Question: How should I go about creating a menu like in Hotstar, where one can make a on the menu below the navigation bar? I suppose using a container rather than carousel view would be more suitable.
I am including a Hotstar app screenshot to illustrate my intent:
I am not looking for frameworks implementing the drawer / side menu.

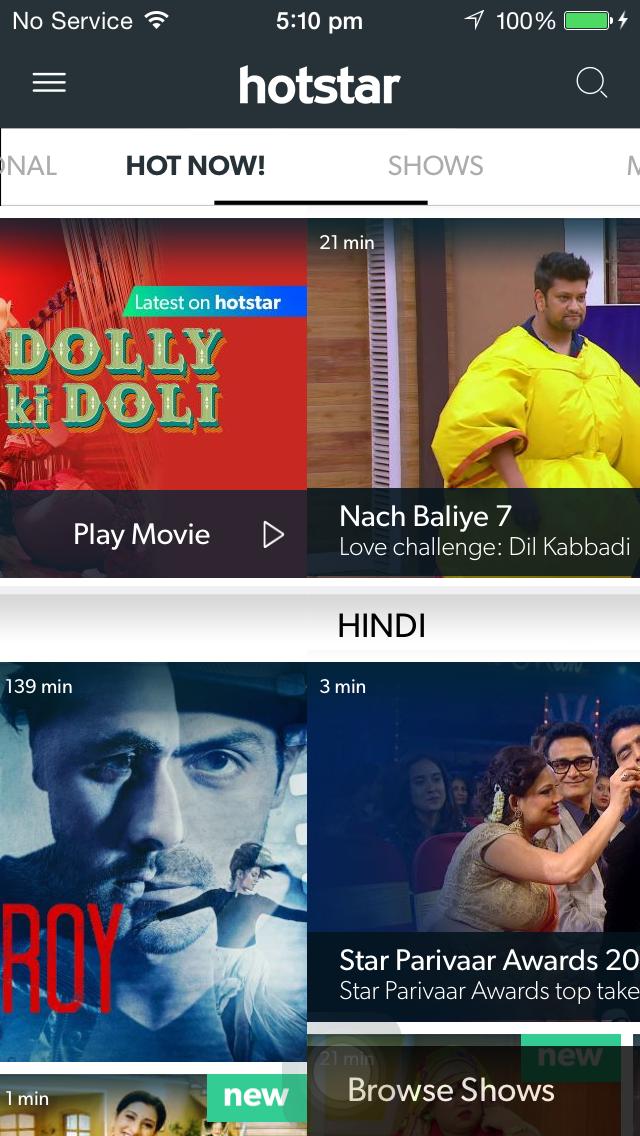
Answer: What you're looking for here, in fact, is a . The philosophy of the UI element you describe is that it switches content (with or without animations - that's up to your preference/taste).
For start, I can point you to <URL>. Both of them are implemented in Objective-C as you marked in the tags.
Of course they are not what you showed in terms of design, but they aren't hard to customize.